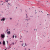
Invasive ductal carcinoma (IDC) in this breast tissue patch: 0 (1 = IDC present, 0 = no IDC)